九年级 · 画法几何学
已知 $\triangle A B C$ 中, $\angle B C A=90^{\circ}$, 过点 $C$ 作一条射线, 使其将 $\triangle A B C$ 分成两个相似的三角形. 观察下列图中尺规作图痕迹, 作法正确的是 $\qquad$ ( 填写序号).

图(1)

图(2)

图(4)

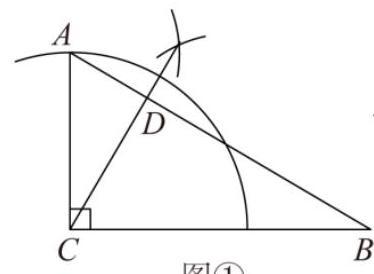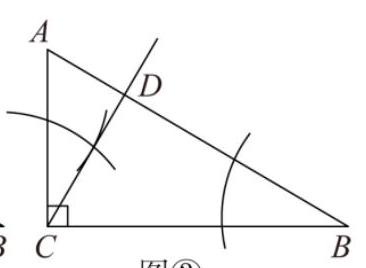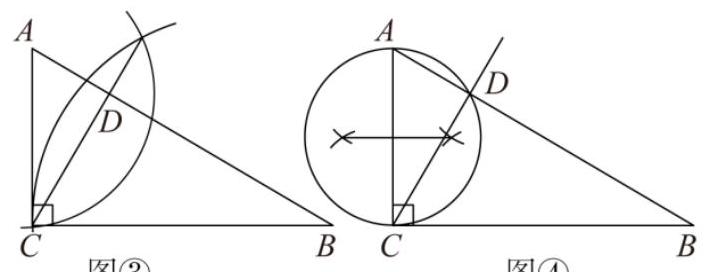
答案:  (1)(2)(3)(4)

解析: 根据作图可得 $C D \perp A B$, 逐个分析判断 $\triangle A D C \sim \triangle C D B$ 即可求解.

【详解】解: (1) $\because \angle A C B=90^{\circ}, C D \perp A B$,

$\therefore \angle A C D=90^{\circ}-\angle B C D=\angle B, \angle A D C=\angle C D B=90^{\circ}$,

$\therefore \triangle A D C \sim \triangle C D B$,

(2)根据作图可得 $\angle B=\angle A C D, \quad \therefore \angle A C D=90^{\circ}-\angle B C D=\angle B$,

则 $C D \perp A B$,

$\therefore \angle A D C=\angle C D B=90^{\circ}$,

$\therefore \triangle A D C \sim \triangle C D B$,

(3)根据作图可得 $C D \perp A B$, 同理可得 $\triangle A D C \sim \triangle C D B$,

(4)根据作图可得 $A C$ 为圆的直径, 则 $C D \perp A B$, 同理可得 $\triangle A D C \sim \triangle C D B$,故答案为: (1)(2)(3)(4)

【点睛】本题考查了相似三角形的性质与判定, 作垂线, 作一个角等于已知角, 直径所对的圆周角是直角，掌握基本作图是解题的关键.